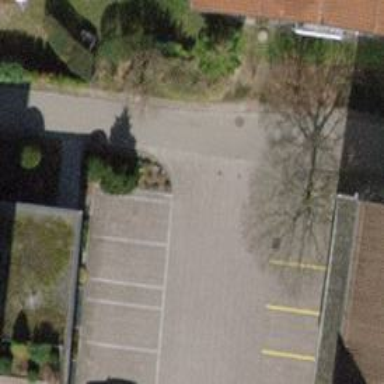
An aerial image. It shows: Parking aisle with paving stones surface.